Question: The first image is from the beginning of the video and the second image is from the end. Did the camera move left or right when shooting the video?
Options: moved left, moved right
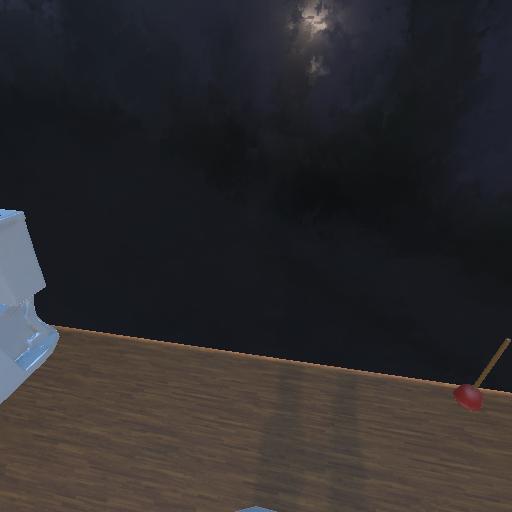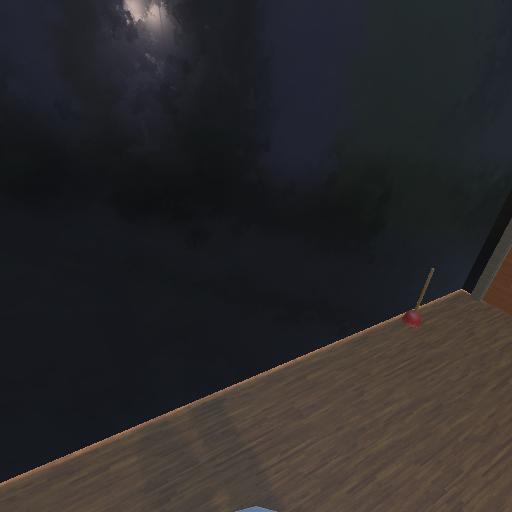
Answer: moved left